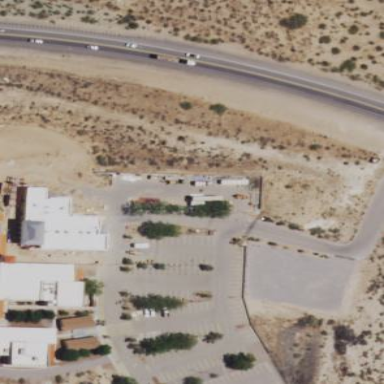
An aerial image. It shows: Parking area.